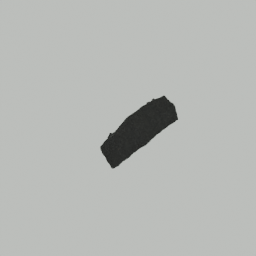
Label: architecture